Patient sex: M
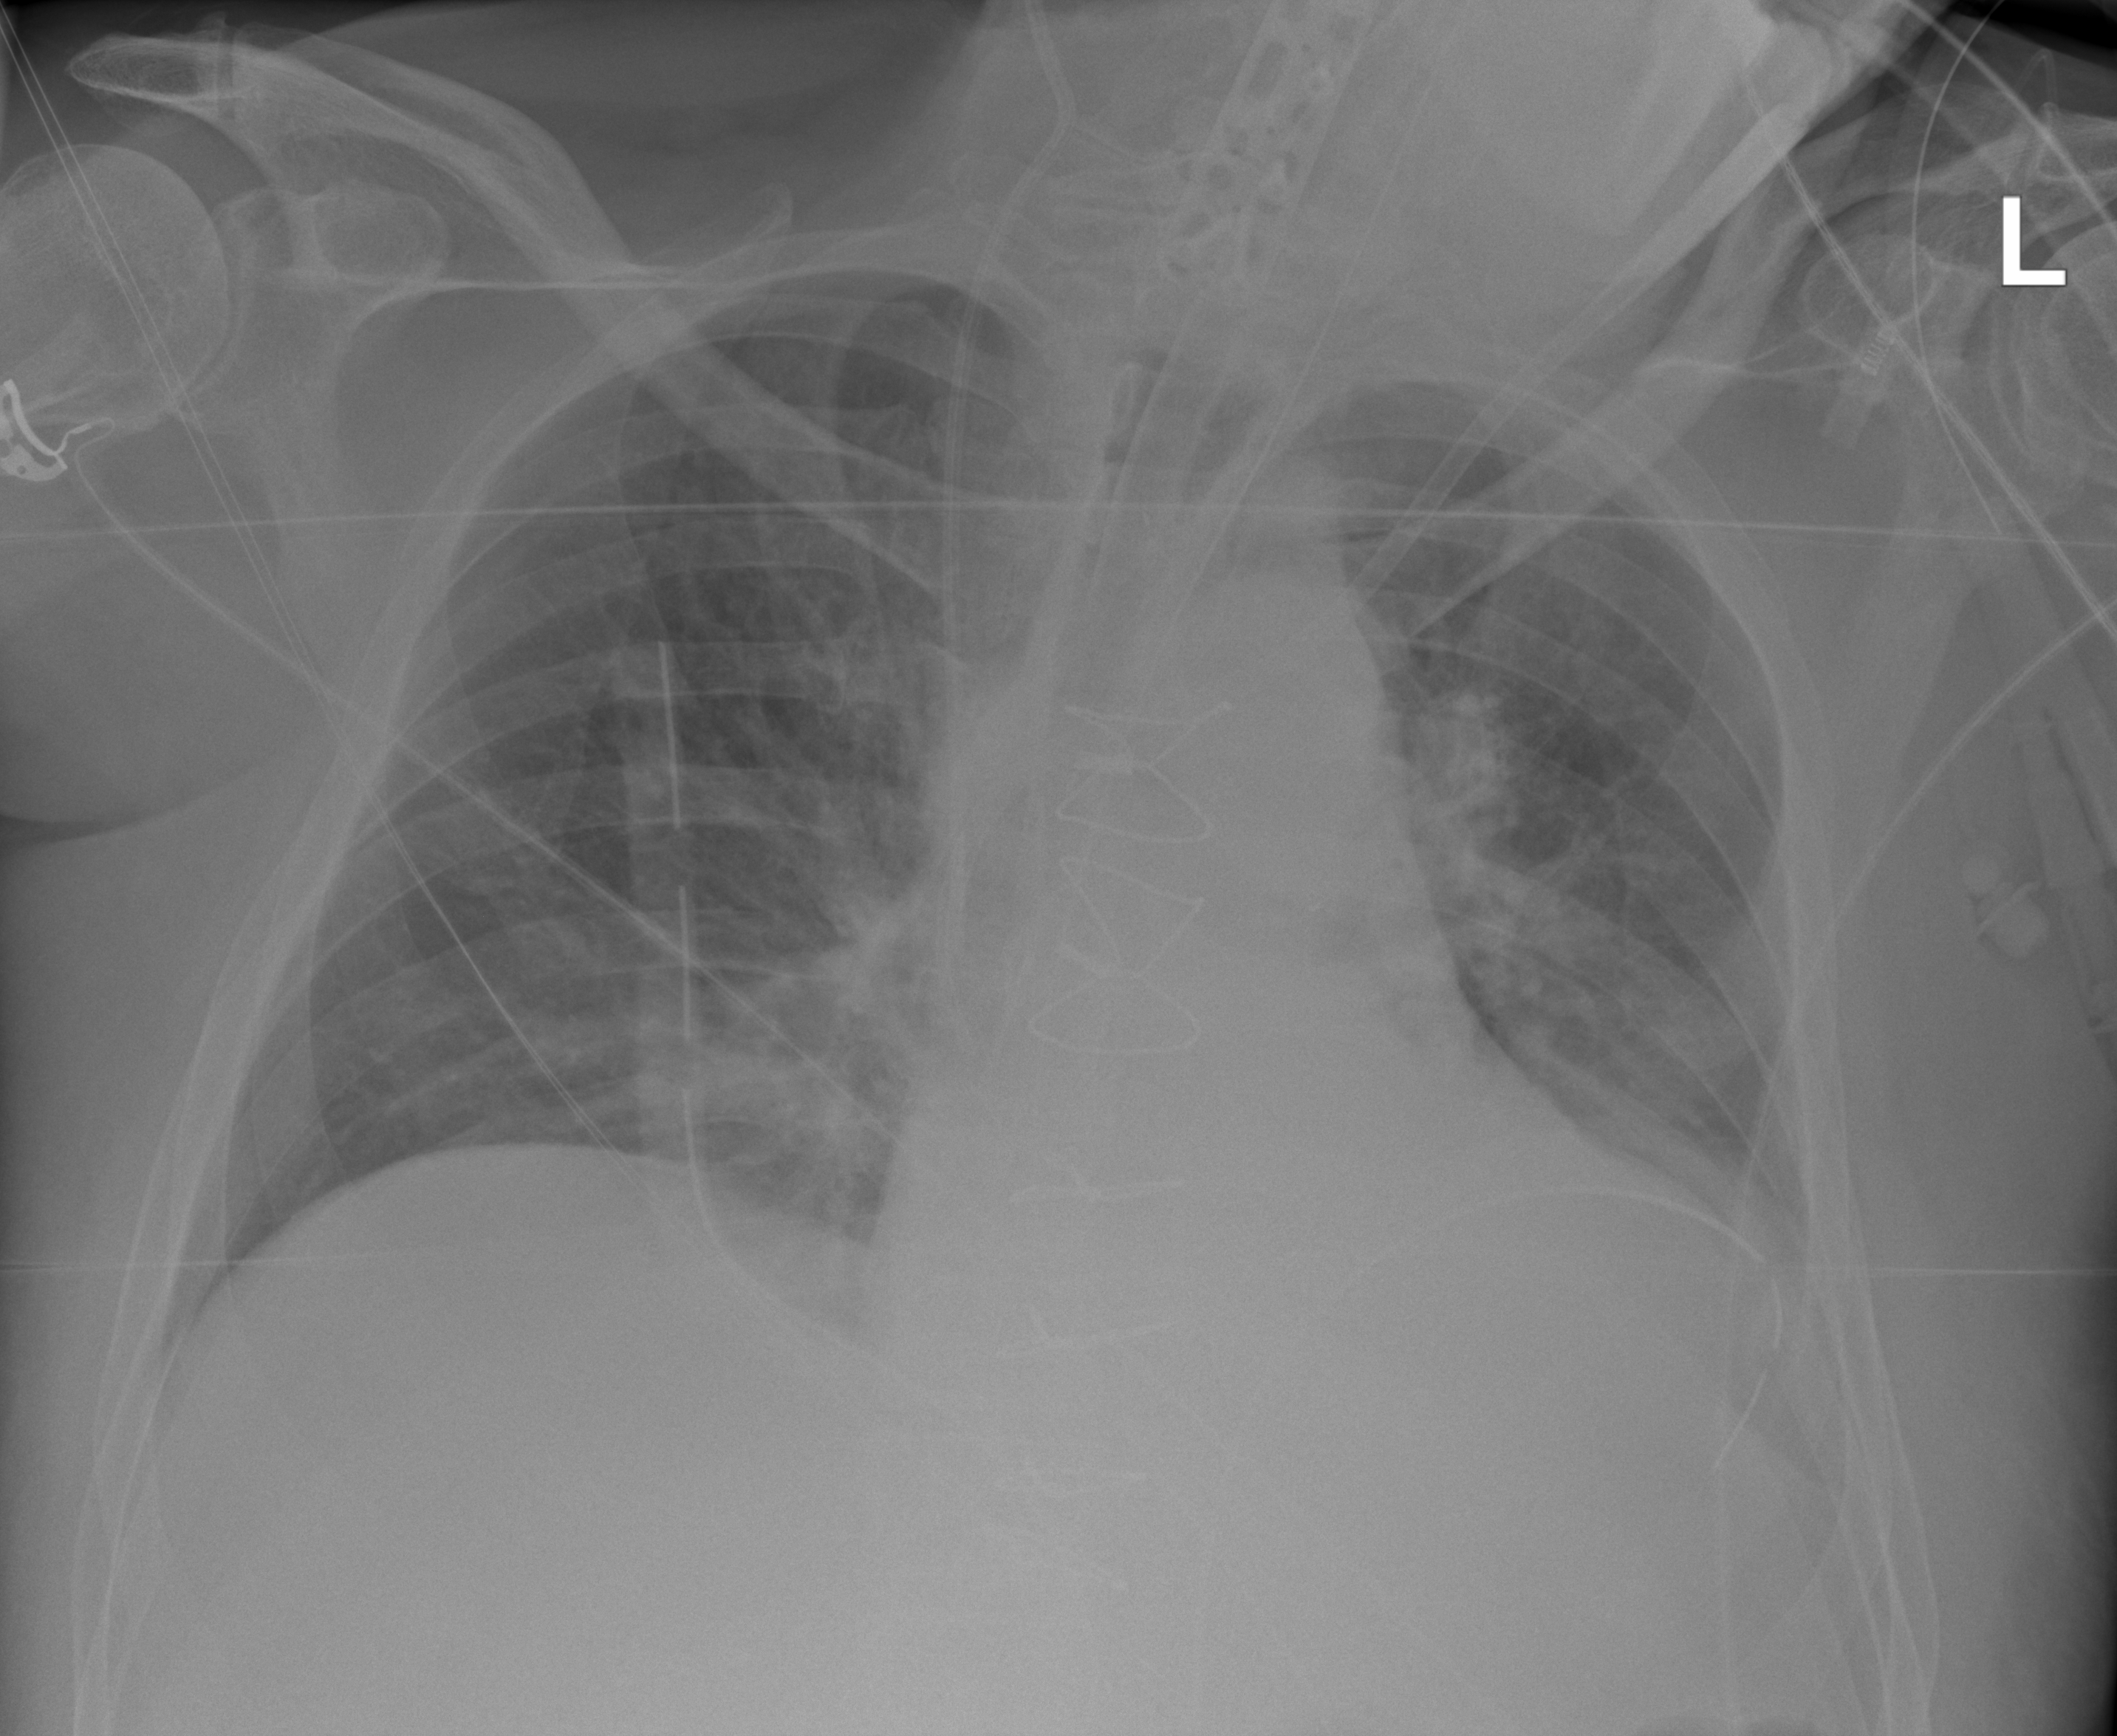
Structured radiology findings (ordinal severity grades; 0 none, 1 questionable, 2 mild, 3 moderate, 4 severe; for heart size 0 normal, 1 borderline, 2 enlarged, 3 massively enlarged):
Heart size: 2
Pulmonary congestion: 2
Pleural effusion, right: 0
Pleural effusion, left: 2
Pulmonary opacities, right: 0
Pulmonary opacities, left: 0
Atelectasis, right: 2
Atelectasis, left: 2